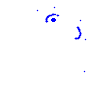
Particle: electron